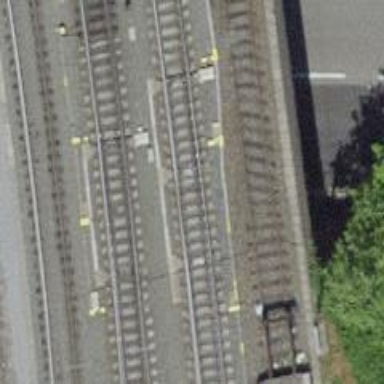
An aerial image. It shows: Railway buffer stop.